Field crop: maize
Growth stage: 2
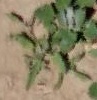
Species: atriplex